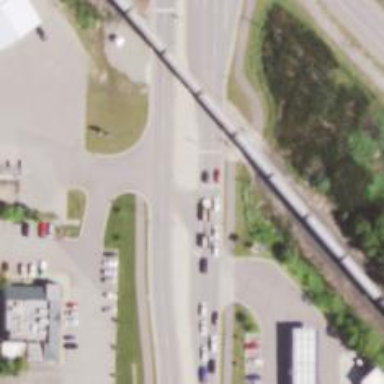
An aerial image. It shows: Railway crossing.